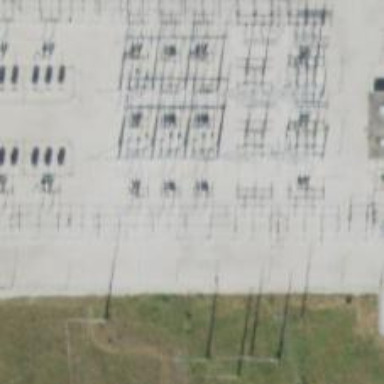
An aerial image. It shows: Switch for power supply.